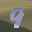
Label: 9